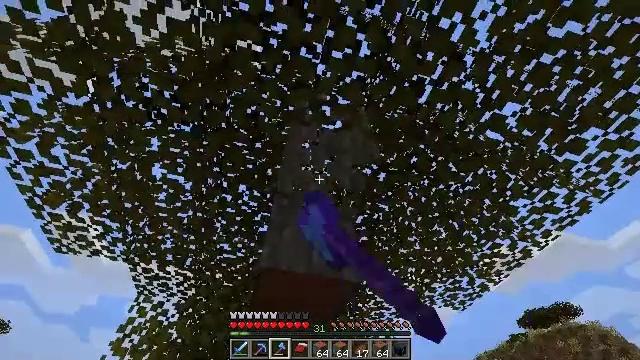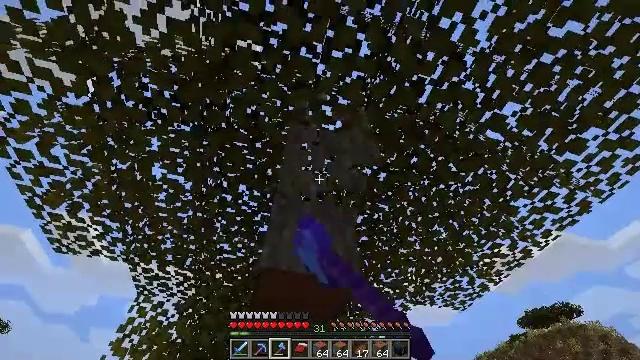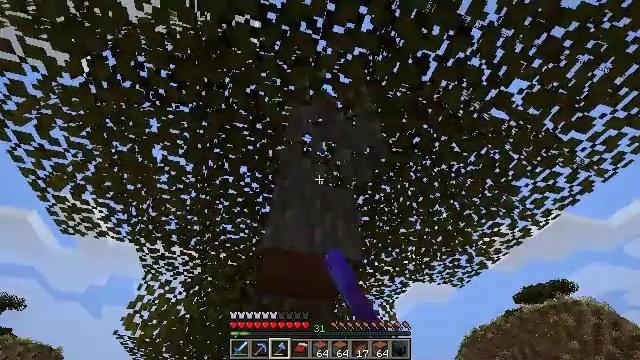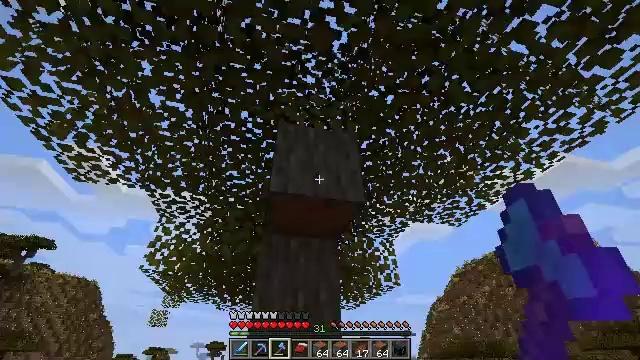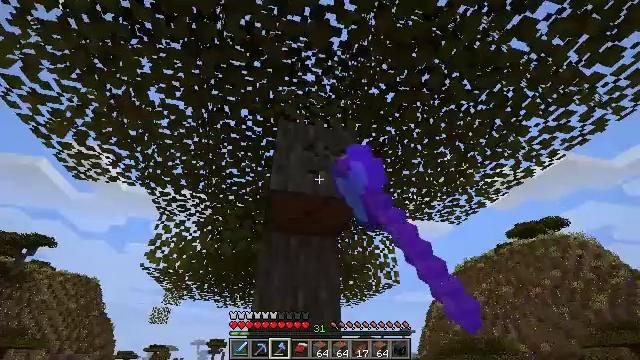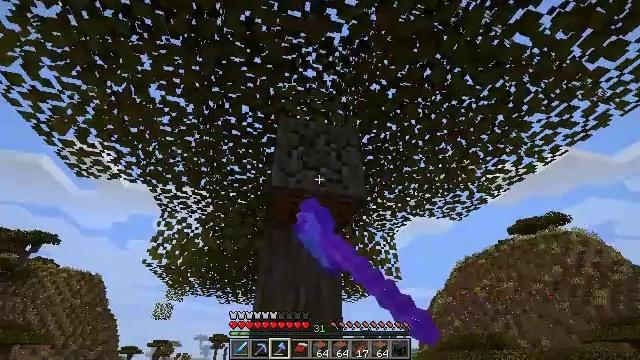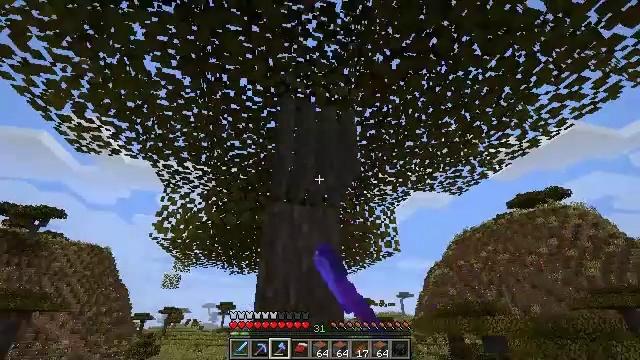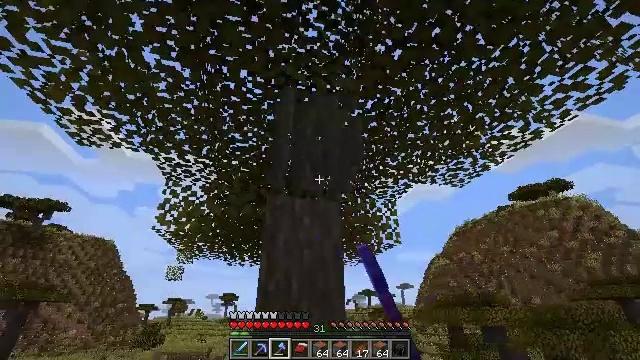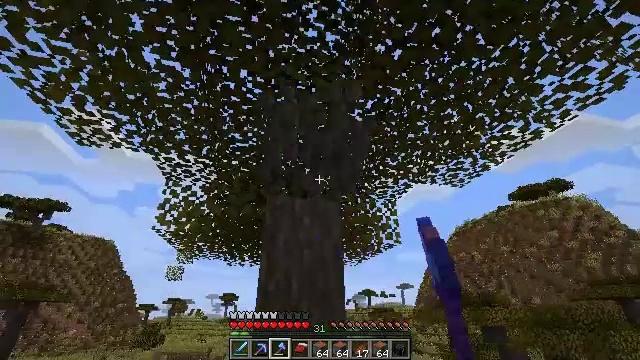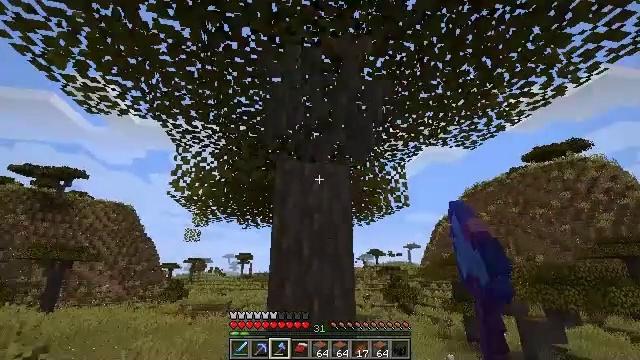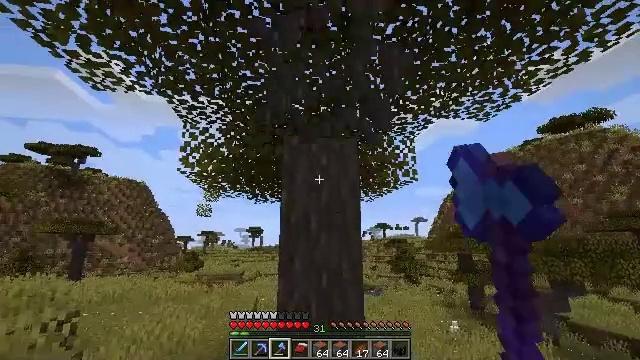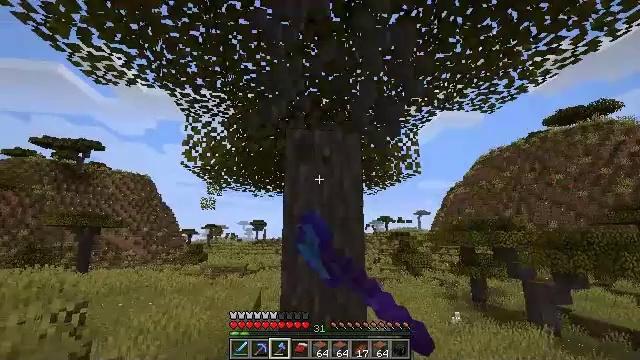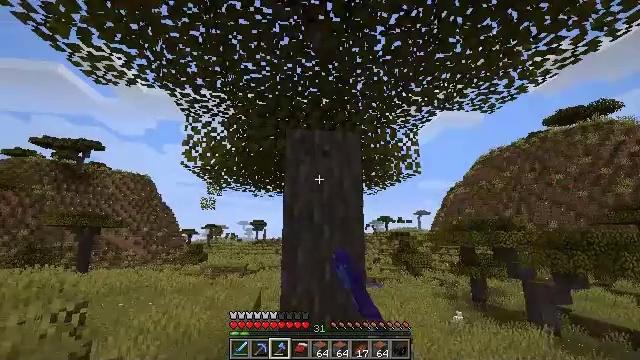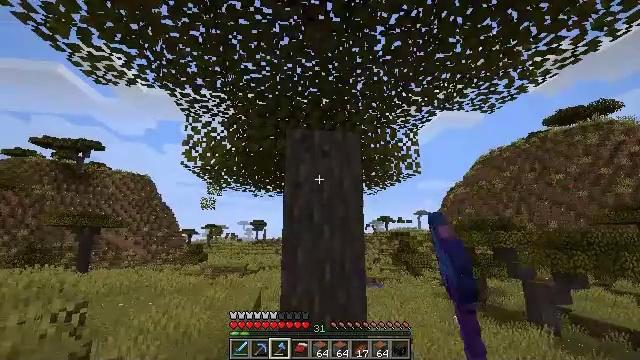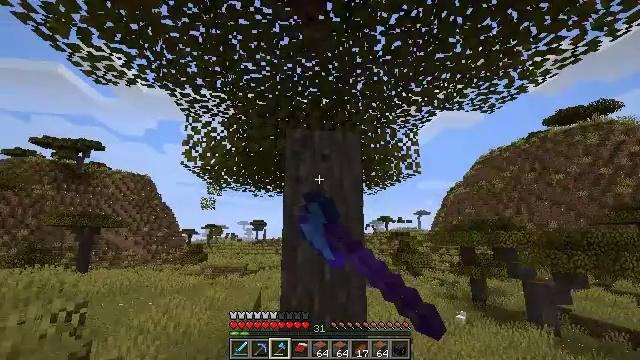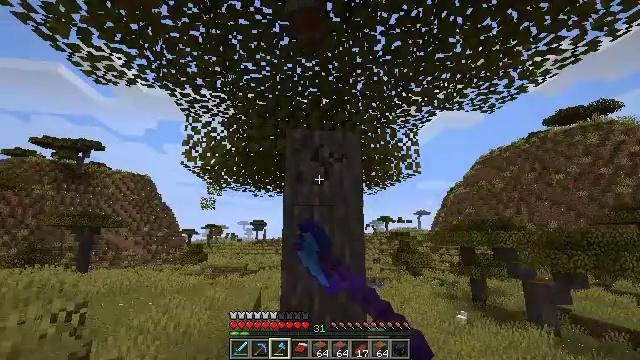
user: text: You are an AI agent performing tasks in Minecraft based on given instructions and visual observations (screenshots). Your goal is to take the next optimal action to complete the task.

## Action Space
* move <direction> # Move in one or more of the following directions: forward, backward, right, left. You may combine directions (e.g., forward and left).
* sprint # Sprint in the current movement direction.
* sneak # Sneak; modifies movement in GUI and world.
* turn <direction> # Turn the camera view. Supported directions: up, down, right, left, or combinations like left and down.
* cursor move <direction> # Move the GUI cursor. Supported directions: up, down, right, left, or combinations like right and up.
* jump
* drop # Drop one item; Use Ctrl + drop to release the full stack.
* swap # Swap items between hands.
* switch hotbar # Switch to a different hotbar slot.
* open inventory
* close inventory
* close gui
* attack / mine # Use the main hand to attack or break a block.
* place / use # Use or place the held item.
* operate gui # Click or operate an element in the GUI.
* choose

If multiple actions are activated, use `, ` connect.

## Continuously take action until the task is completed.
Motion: motion action
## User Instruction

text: Break the acacia log from the tree.
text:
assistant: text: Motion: attack / mine
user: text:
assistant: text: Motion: turn down, attack / mine
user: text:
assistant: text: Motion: turn left and down, attack / mine
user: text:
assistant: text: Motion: attack / mine
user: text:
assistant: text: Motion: attack / mine
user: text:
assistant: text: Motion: turn down, attack / mine
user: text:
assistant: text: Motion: turn down, attack / mine
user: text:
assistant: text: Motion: attack / mine
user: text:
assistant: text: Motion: turn left and down, attack / mine
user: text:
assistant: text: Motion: turn left and down, attack / mine
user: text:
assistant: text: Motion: turn down, attack / mine
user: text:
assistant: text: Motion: attack / mine
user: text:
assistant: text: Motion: attack / mine
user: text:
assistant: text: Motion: attack / mine
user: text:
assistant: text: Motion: attack / mine
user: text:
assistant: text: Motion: attack / mine
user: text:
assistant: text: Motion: turn down, attack / mine
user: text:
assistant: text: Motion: turn down, attack / mine
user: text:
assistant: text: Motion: turn down, attack / mine
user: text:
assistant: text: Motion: attack / mine
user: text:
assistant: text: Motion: turn down, attack / mine
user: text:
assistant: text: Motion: turn down, attack / mine
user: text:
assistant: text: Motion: attack / mine
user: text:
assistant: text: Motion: attack / mine
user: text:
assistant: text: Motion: turn left and up, attack / mine
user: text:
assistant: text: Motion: turn up, attack / mine
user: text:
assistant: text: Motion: turn up, attack / mine
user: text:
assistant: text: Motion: attack / mine
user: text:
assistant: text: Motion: attack / mine
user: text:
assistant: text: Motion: attack / mine